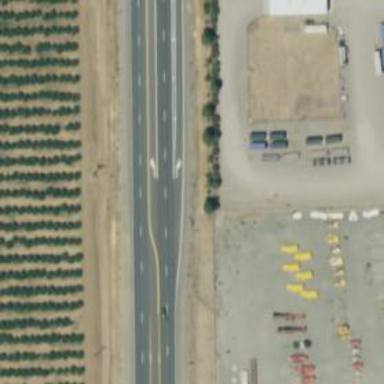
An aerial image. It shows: Asphalt road classified as trunk highway.